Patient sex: M
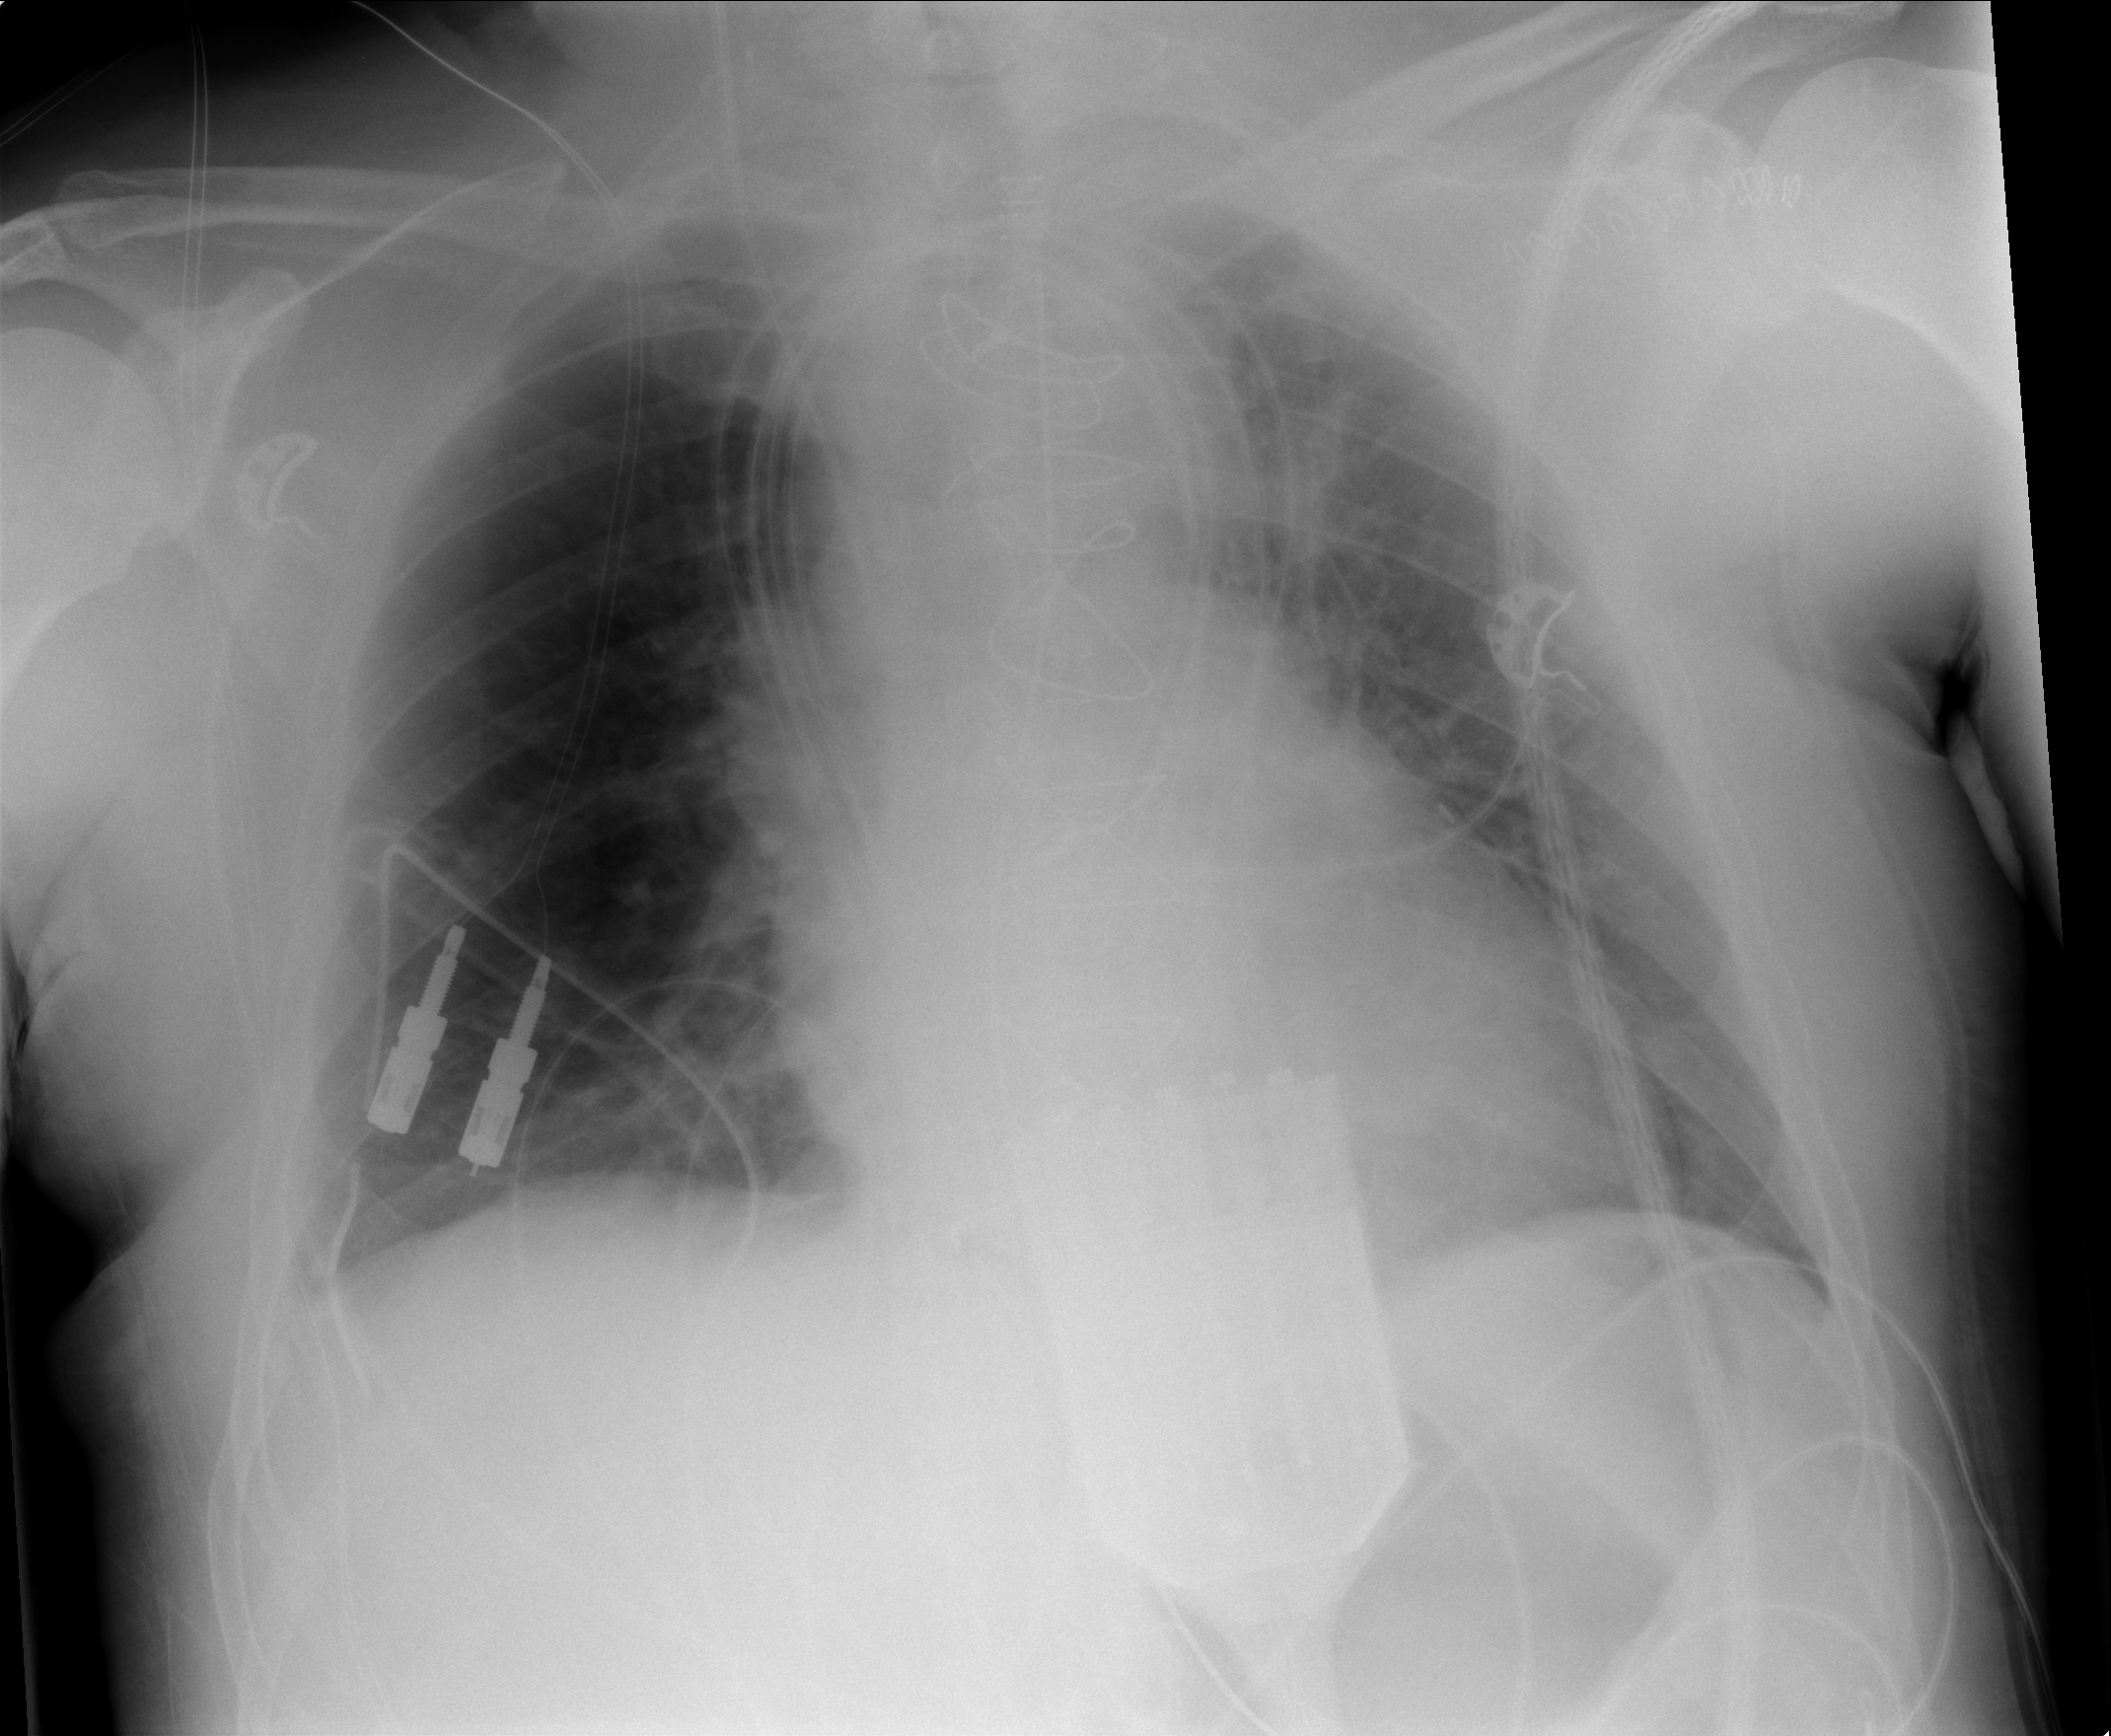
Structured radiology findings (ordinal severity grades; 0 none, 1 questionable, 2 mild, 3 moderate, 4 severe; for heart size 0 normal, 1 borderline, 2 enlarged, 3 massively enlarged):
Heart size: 0
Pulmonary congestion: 2
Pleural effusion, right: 0
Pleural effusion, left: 0
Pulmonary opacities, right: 0
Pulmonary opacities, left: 0
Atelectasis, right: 0
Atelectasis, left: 0